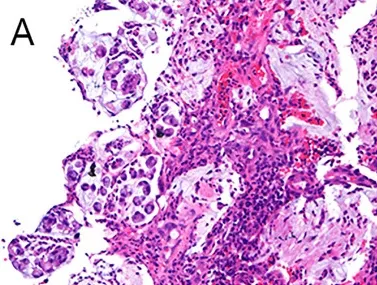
Preoperative pathological images of the descending duodenal mass, left lung mass, left upper bronchus, and left supraclavicular lymph node. (A) The pathological image of the mass in the descending duodenum showed mucus and a small amount of signet ring cells.
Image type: pathology (h&e)